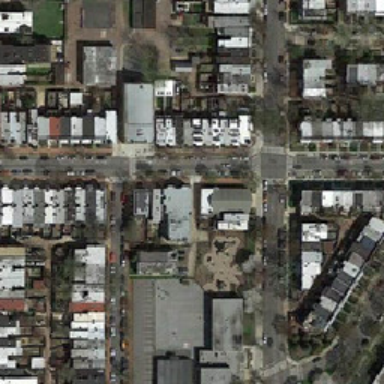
Here is a building of many grey apartments of different shades at the intersection with bare trees .